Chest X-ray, PA view. Patient: 56 years old, sex M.
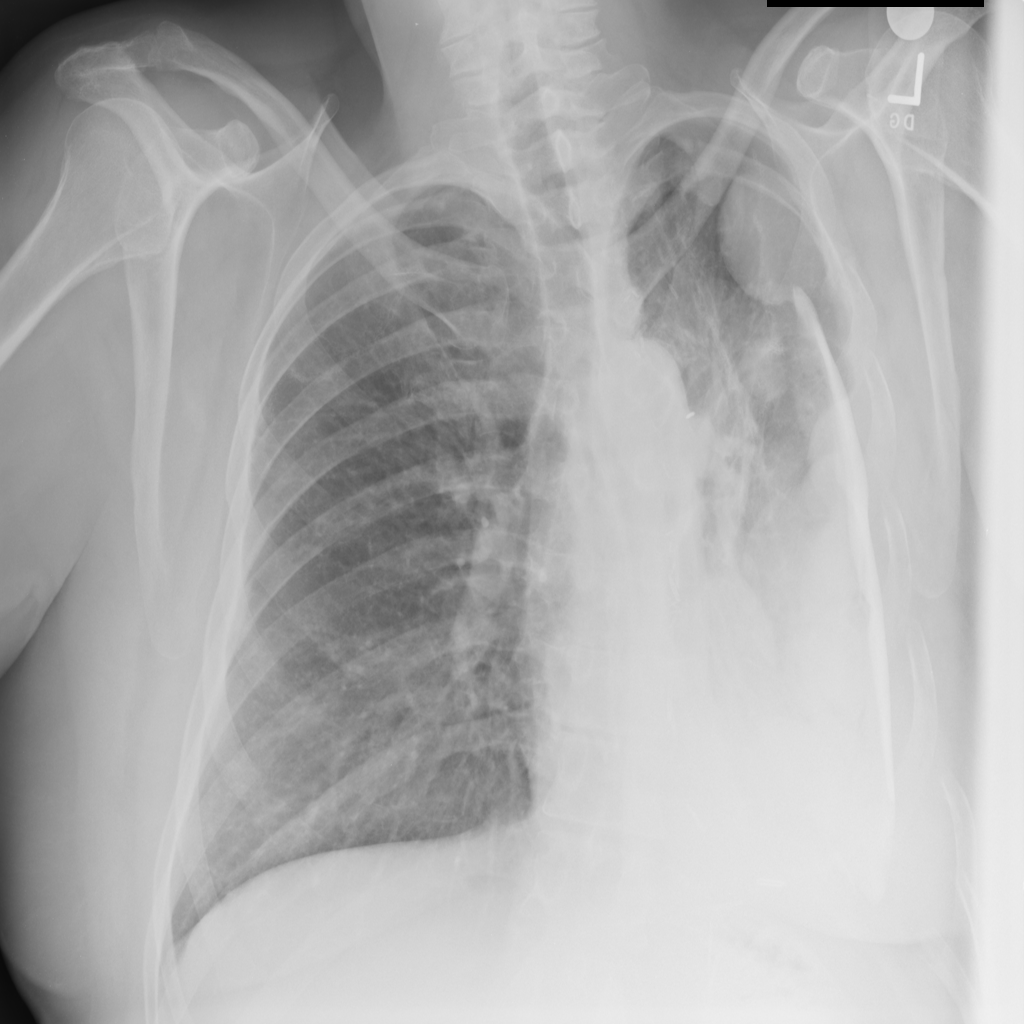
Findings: Mass